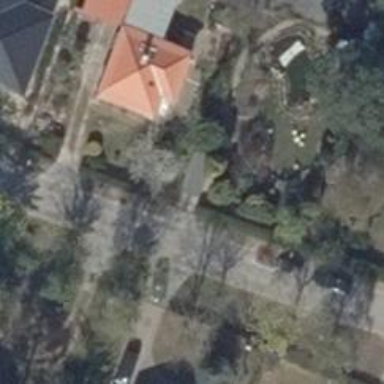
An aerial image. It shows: Driveway leading to service road.